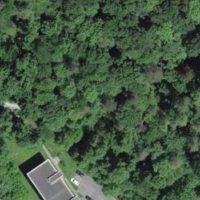
EUNIS habitat code: 41
Species observed at this site:
Dryocopus martius
Vincetoxicum hirundinaria